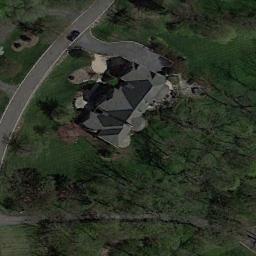
Label: residential